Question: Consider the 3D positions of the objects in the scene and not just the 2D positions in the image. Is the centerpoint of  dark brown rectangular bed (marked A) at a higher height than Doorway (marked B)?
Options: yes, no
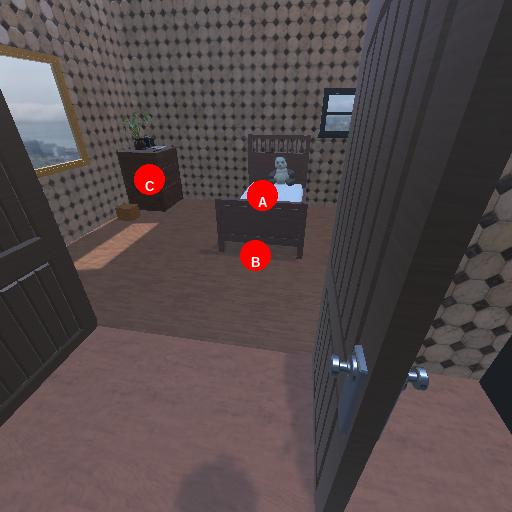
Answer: yes